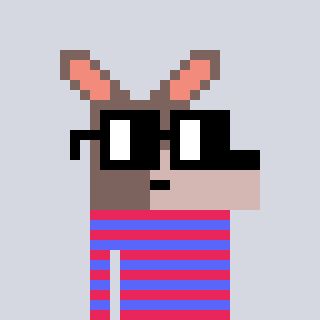
a pixel art character with square black glasses, a kangaroo-shaped head and a purple-colored body on a cool background